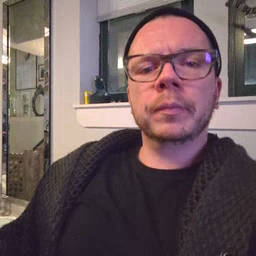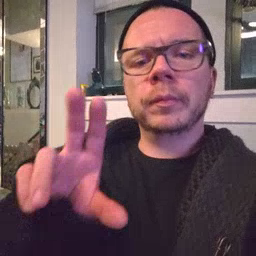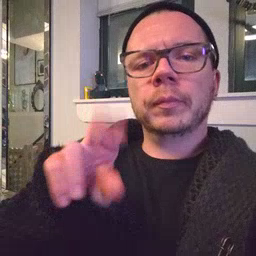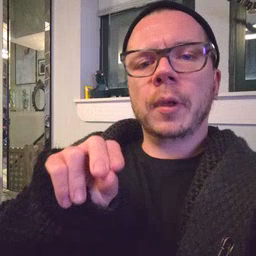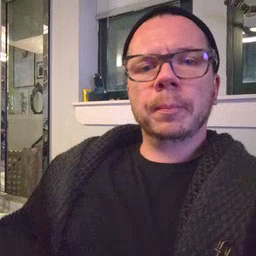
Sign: no